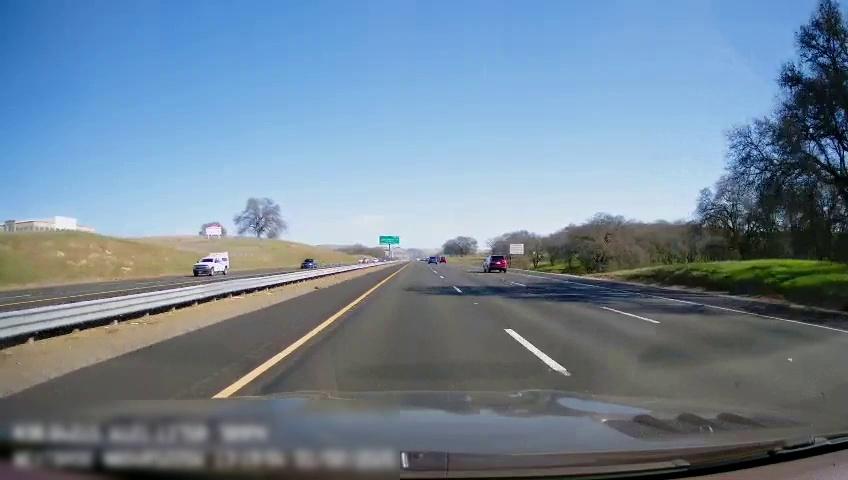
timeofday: Day
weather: Sunny
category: Drivable Space
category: Drivable Space
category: Vehicles | SUV
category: Vehicles | SUV
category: Vehicles | Car
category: Lanes | Opposite Lane
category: Lanes | Current Lane
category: Lanes | Current Lane
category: Lanes | Alternate Lane
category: Lanes | Alternate Lane
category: Traffic | Signs